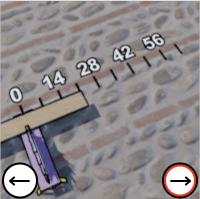
Task: length
Answer: 21
First scale value: 14.0